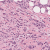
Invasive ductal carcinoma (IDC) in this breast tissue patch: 1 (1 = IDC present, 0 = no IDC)